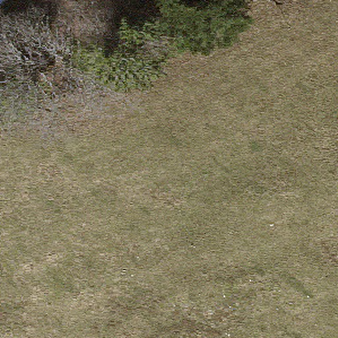
Label: other